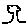
Label: tree